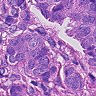
Metastatic tissue present: yes